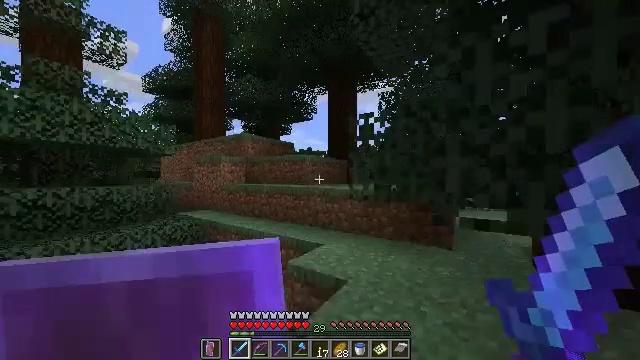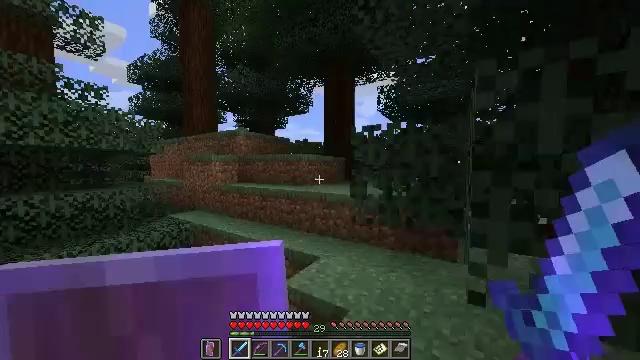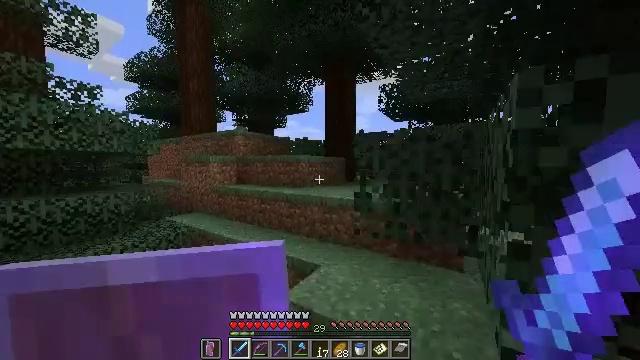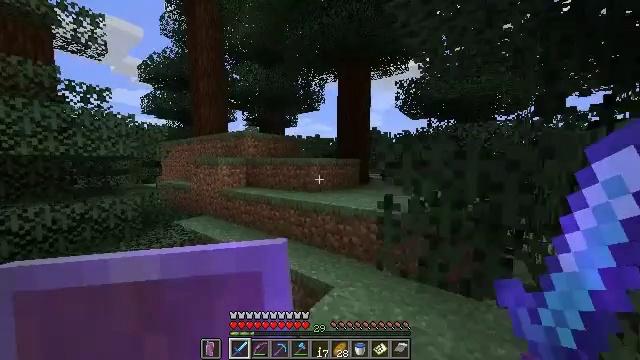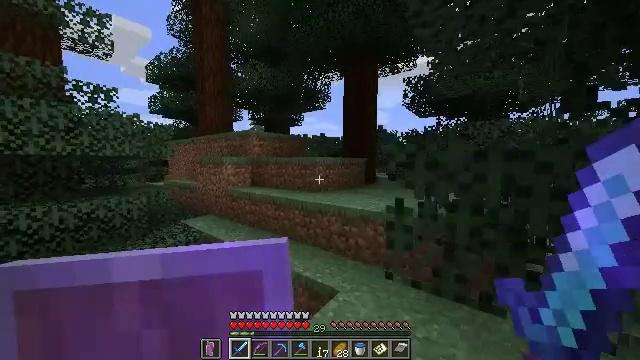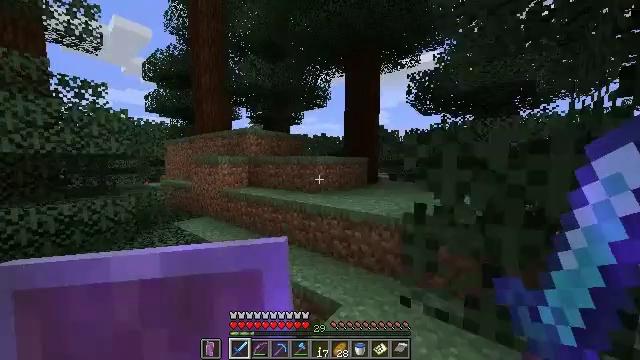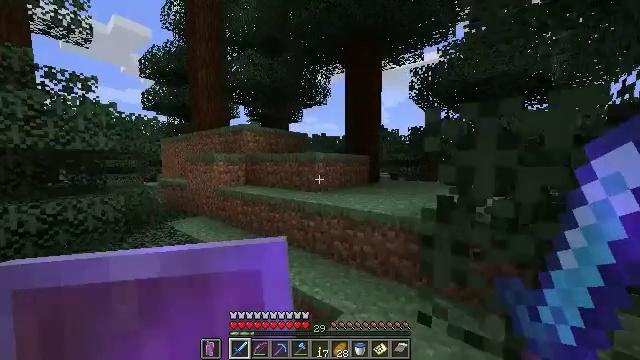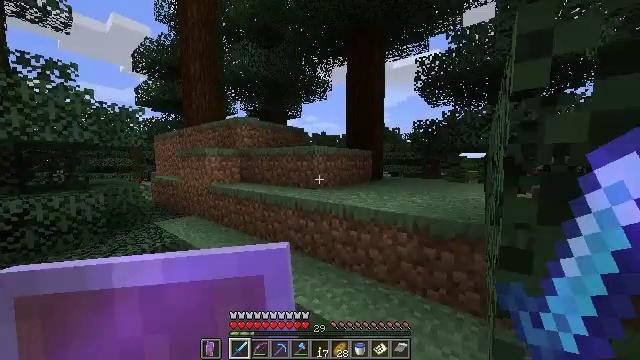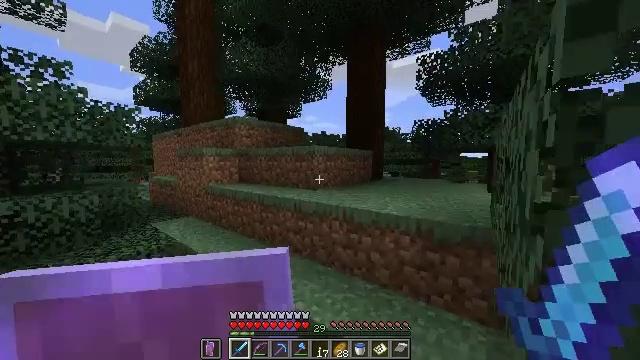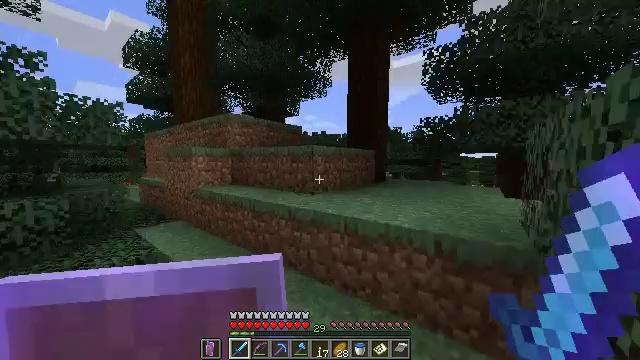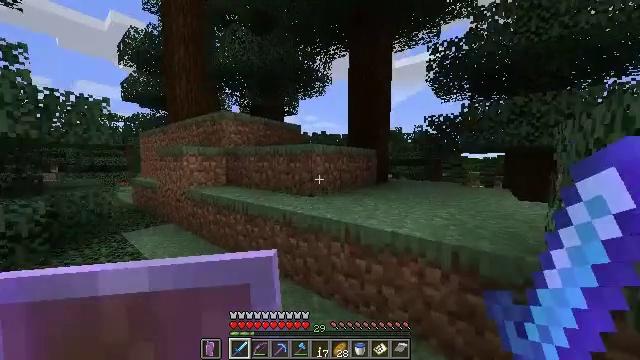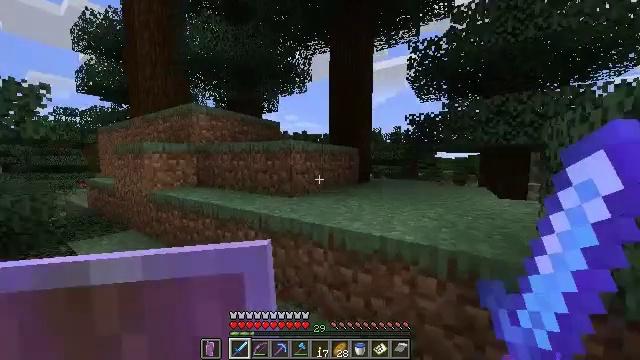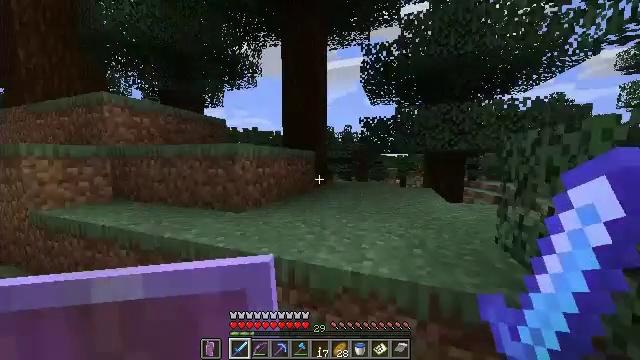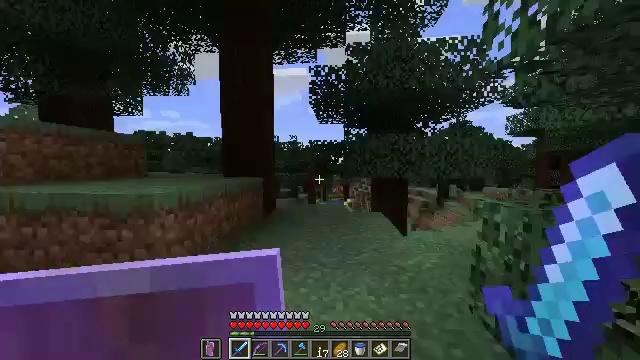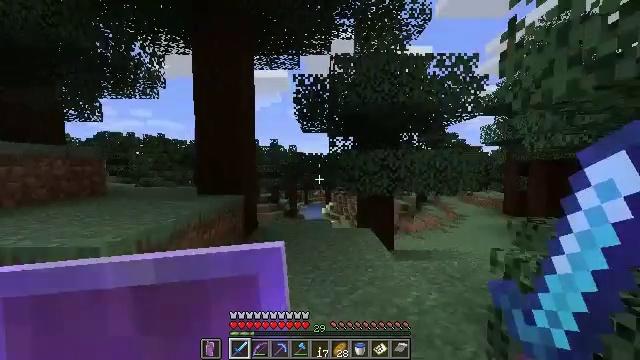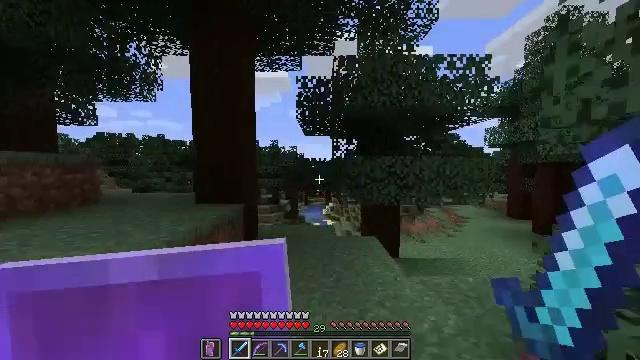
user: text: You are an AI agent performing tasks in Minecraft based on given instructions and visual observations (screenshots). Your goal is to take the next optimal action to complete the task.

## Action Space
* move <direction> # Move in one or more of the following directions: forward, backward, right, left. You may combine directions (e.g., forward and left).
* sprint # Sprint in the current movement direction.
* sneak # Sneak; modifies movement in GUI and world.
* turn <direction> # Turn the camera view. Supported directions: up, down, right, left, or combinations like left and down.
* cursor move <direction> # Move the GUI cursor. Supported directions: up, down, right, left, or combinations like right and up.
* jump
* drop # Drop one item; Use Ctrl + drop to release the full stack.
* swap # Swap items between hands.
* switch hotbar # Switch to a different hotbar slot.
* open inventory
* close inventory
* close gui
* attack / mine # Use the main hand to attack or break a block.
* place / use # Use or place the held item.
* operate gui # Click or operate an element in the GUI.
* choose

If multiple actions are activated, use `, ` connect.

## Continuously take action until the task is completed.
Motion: motion action
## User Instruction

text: Retrieve the valuable gold block.
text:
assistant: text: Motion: move forward, turn right and down, jump
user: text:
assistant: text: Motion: move forward
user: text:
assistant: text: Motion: move forward, turn left
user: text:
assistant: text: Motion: move forward, turn left
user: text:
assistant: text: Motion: move forward
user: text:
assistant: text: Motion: move forward
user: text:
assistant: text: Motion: move forward
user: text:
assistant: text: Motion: move forward
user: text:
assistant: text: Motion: move forward
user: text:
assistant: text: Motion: move forward
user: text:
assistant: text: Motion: move forward, turn right
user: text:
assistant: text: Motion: move forward, turn right, jump
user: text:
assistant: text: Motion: move forward, turn right and up, jump
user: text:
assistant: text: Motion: move forward, turn right, jump
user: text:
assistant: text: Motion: move forward
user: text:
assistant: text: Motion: move forward
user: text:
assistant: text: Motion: move forward
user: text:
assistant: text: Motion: move forward
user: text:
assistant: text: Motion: move forward
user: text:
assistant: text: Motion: move forward, turn right
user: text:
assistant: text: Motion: move forward, turn right
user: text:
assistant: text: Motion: move forward
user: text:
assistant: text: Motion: move forward and move right
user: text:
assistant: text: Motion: move forward and move right
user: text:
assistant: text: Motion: move forward and move right
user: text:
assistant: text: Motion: move forward and move right, turn right
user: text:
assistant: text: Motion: move forward and move right, turn right and down
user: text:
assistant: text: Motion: move forward and move right, turn right and down
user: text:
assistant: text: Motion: move forward and move right
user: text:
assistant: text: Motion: move right